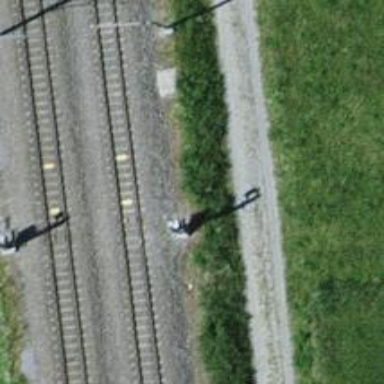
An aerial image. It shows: Railway signal.